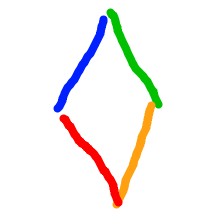
Shape: rhombus